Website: walmart
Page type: customer-info-address
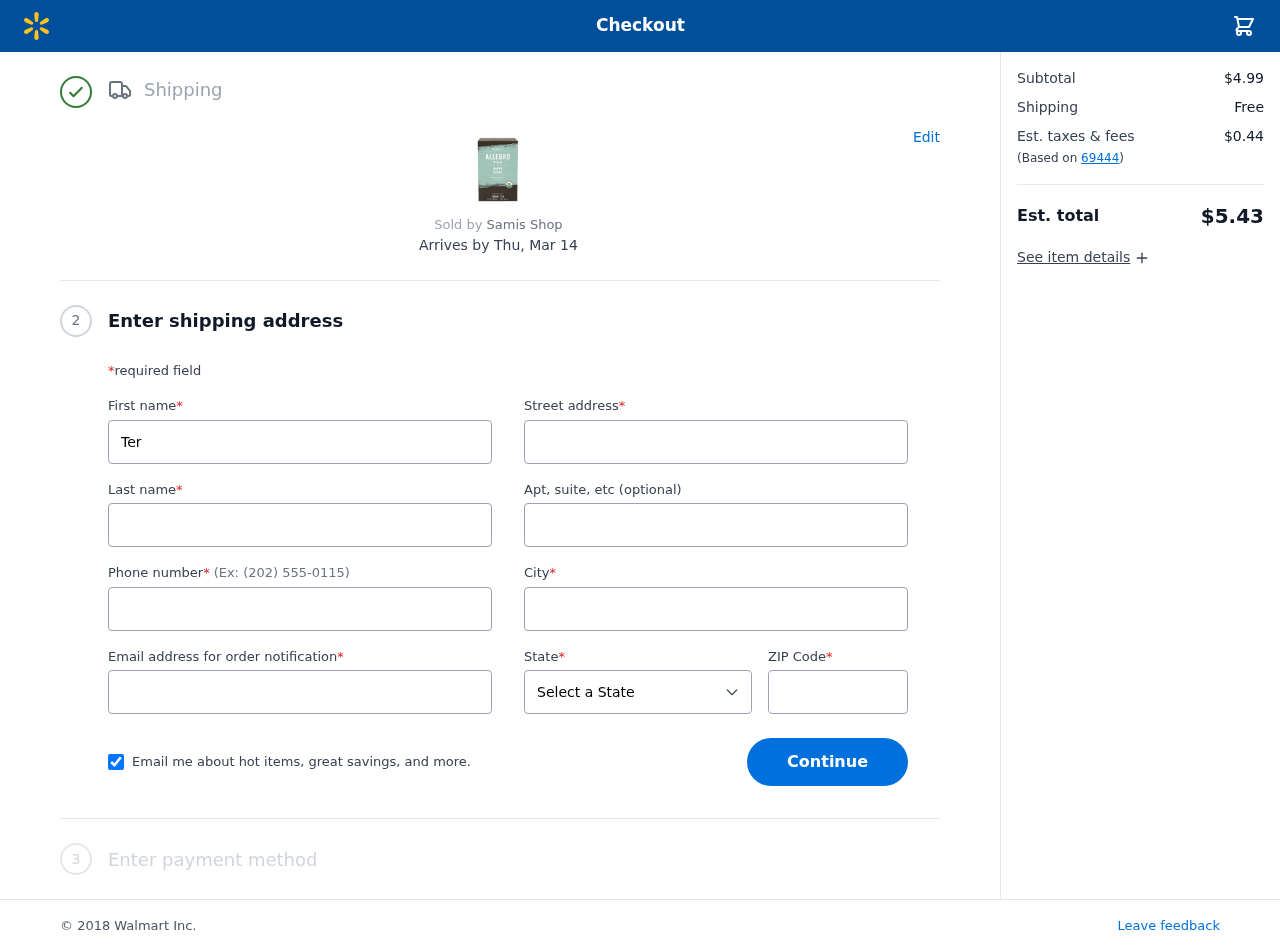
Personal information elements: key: PII_CITY
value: Robertsside
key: PII_EMAIL
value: teresamorrison@hotmail.com
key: PII_FIRSTNAME
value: Teresa
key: PII_LASTNAME
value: Morrison
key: PII_PHONE
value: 5804118213
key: PII_POSTCODE
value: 69444
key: PII_STATE
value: Pennsylvania
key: PII_STREET
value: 143 Vanessa Pike
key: PII_STREET2
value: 7800 Medina Motorway Apt. 793
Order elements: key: ORDER_DELIVERY_DATE
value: Thu, Mar 14
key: ORDER_SUBTOTAL
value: $4.99
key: ORDER_SHIPPING_COST
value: Free
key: ORDER_TAX
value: $0.44
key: ORDER_TOTAL
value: $5.43